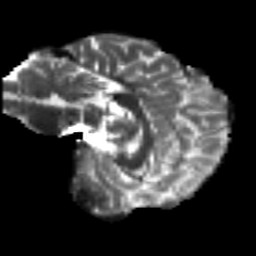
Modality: T2w
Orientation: sagittal
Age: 29
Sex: male
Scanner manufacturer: siemens
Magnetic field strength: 3 T
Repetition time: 8.8 s
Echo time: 0.085 s